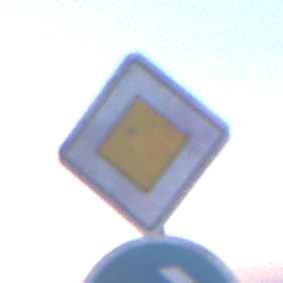
Verkehrszeichen: Vorfahrtsstrasse
Zusatzzeichen unten: VorgeschriebeneFahrtrichtungRechts
Umgebung: Outdoor, Nature
Tageszeit: SunriseSunset
Wetter: Clear
Licht: Natural
Jahreszeit: NotSpecified
Kontrast: LowContrast